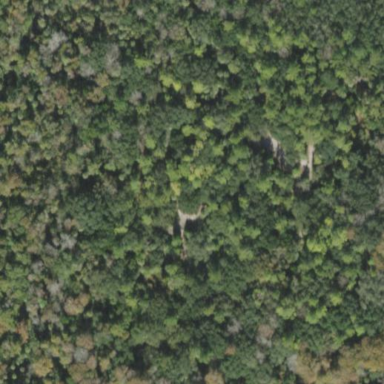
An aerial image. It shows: Mixed woodland area with various types of leaves.